Question: I'm exploring 2D interpolations for the purpose of writing a script in Python. I've been using the PIL (Pillow) modules to quickly display the results of the algorithms - this is best for cases when interactive input isn't necessary (i.e. testing on a random set of points).
For interactive testing I've found jsfiddle to be the most lightweight solution, but I admit it isn't ideal to rewrite functions in another language merely to be able to move points around, and input specific shapes of quads.

What would be a fastest way to play around with a Python script graphically? Is there a Python counterpart of jsfiddle? I googled 'Python fiddle', of course, but it's not what I'm looking for. What I need is a simple canvas implementation and click events support.
Thanks in advance,
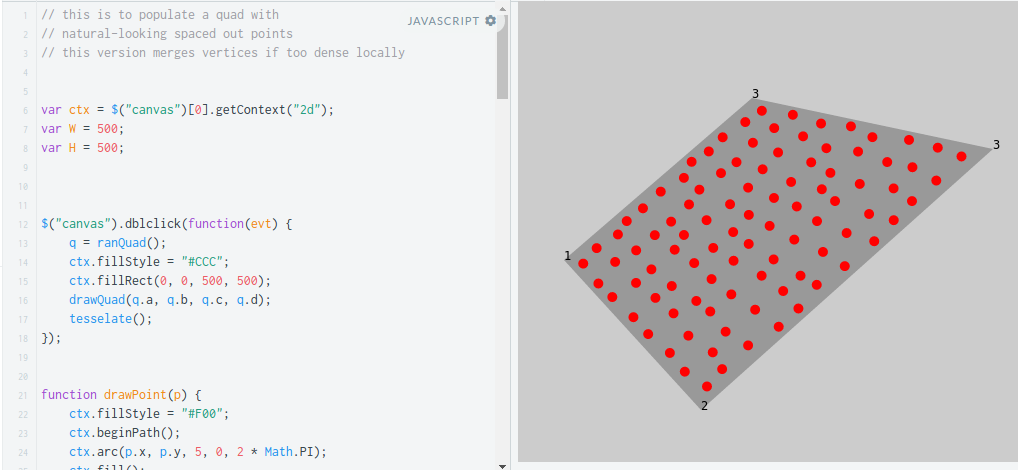
Answer: Well, there is <URL>
I'd also come to think of <URL>. The latter includes the former. These will harness matplotlib, amongst others, and Jupyter gives you a Matlab-like interpreter that shows you variable values for each line and you're able to step by step look at those variables and any graphs you are making.